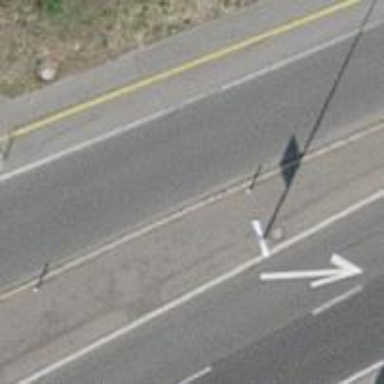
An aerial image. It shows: Asphalt road classified as primary highway.